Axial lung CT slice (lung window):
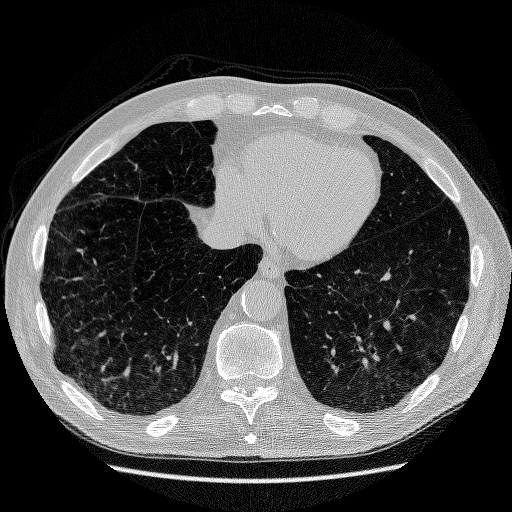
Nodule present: no